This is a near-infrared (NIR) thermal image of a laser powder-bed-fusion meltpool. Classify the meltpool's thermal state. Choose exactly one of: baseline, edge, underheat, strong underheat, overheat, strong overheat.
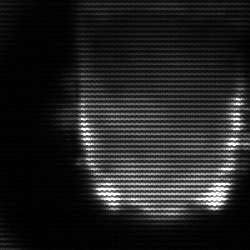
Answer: baseline